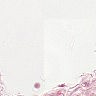
Metastatic tissue present: no